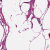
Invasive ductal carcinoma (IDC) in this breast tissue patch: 0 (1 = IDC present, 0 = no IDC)